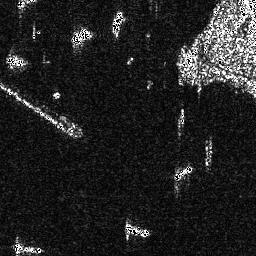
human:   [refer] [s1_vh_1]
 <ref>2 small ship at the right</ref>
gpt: <box>[[79, 53, 82, 65, 0]], [[67, 63, 75, 70, 0]]</box>